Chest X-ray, PA view. Patient: 55 years old, sex F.
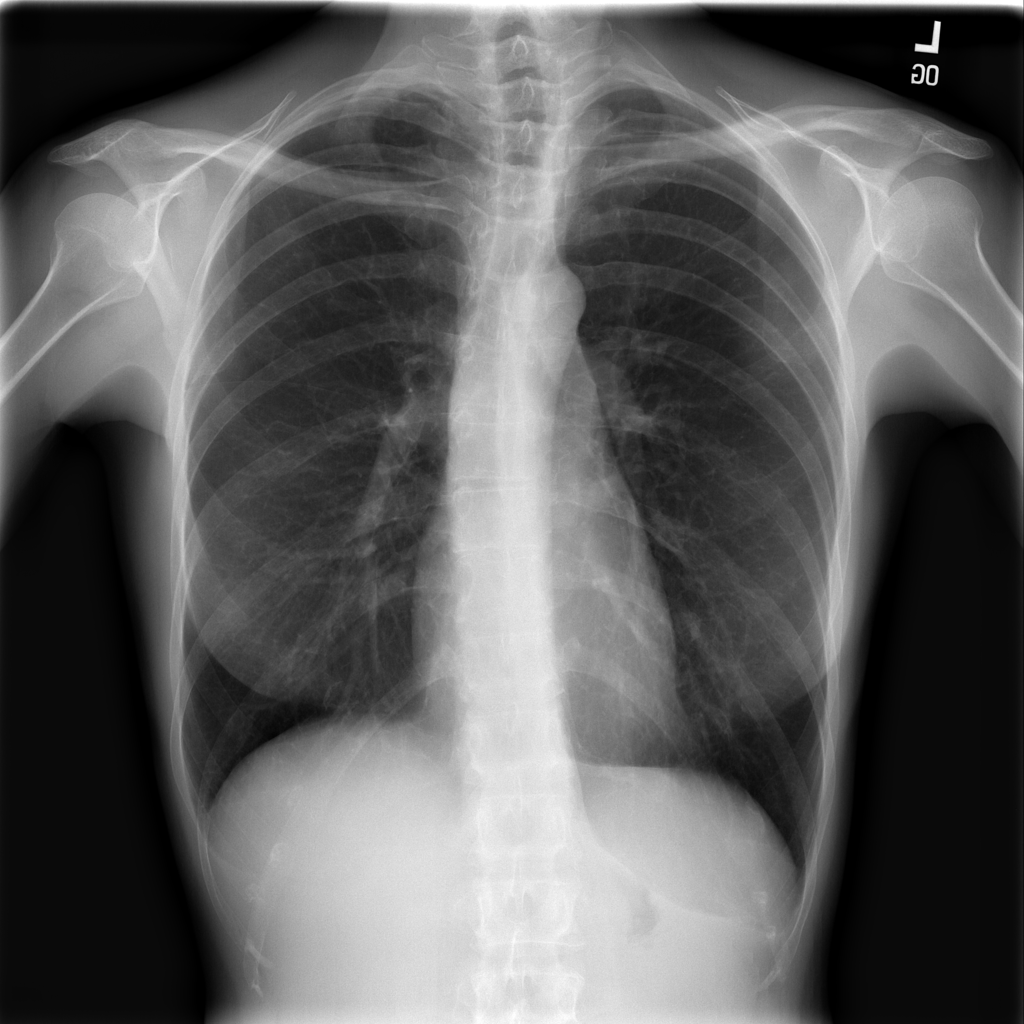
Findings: No Finding